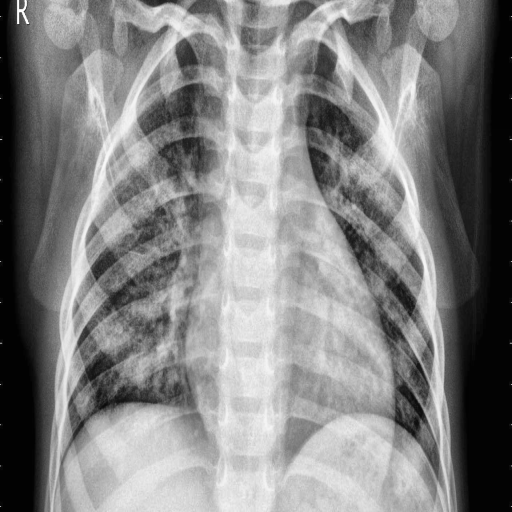
Finding: PNEUMONIA